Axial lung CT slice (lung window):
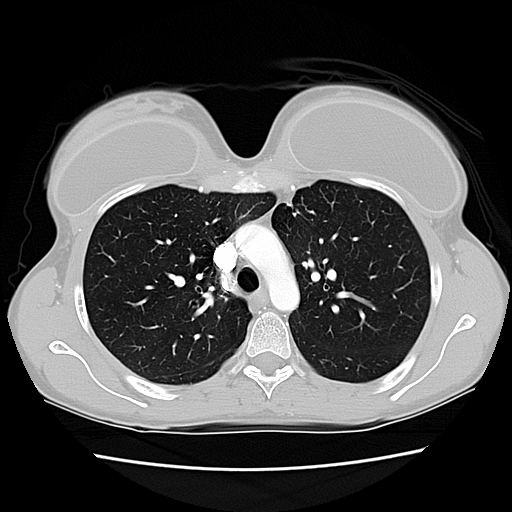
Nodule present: no